Field crop: tomato
Growth stage: 2
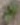
Species: solanum